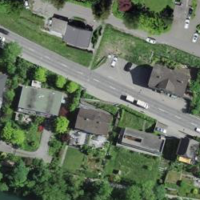
EUNIS habitat code: 54
Species observed at this site:
Corvus corone
Podiceps cristatus
Fulica atra
Aegithalos caudatus
Sylvia atricapilla
Juglans regia
Poecile palustris
Larus michahellis
Cygnus olor
Ardea alba
Erithacus rubecula
Dryocopus martius
Pica pica
Phoenicurus ochruros
Sitta europaea
Garrulus glandarius
Picus viridis
Motacilla cinerea
Cyanistes caeruleus
Anas platyrhynchos
Sturnus vulgaris
Chloris chloris
Aythya ferina
Troglodytes troglodytes
Aythya fuligula
Passer domesticus
Fringilla coelebs
Coloeus monedula
Carduelis carduelis
Turdus merula
Columba palumbus
Phalacrocorax carbo
Parus major
Milvus milvus
Delichon urbicum